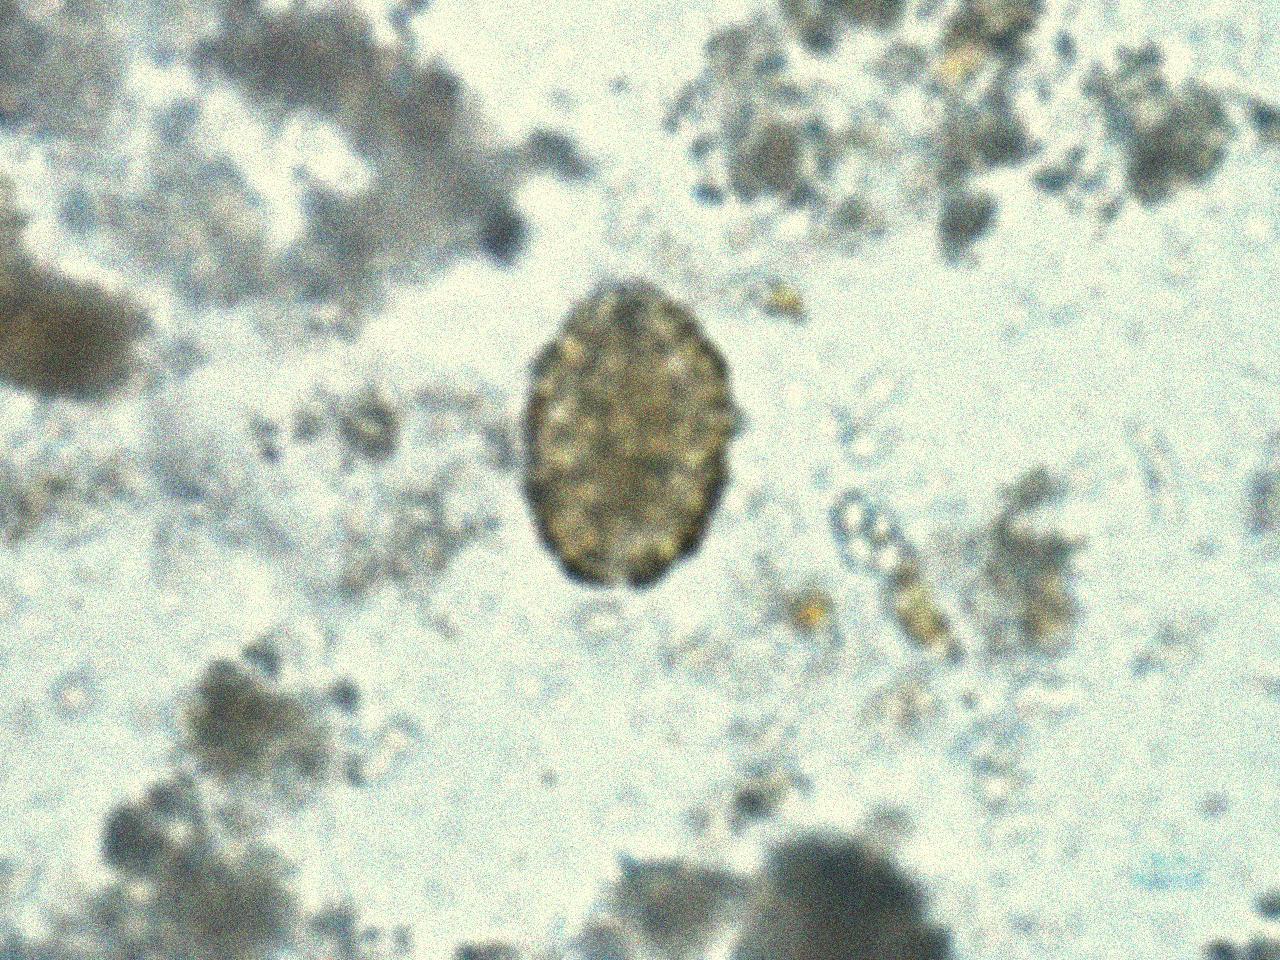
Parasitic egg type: Ascaris lumbricoides